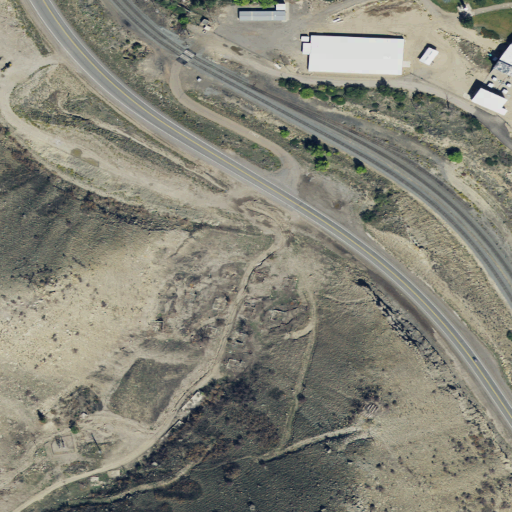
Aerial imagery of valley in Utah named Bear Canyon containing shrub, evergreen forest, medium intensity development, low intensity development, deciduous forest, open development, grassland, and high intensity development